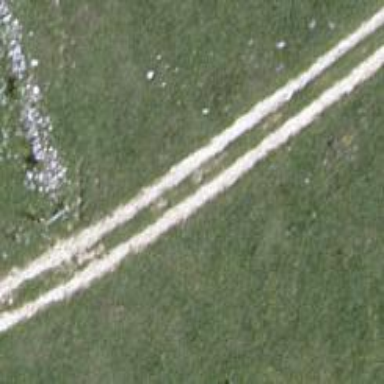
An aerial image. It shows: Gravel track with grade 2 tracktype.